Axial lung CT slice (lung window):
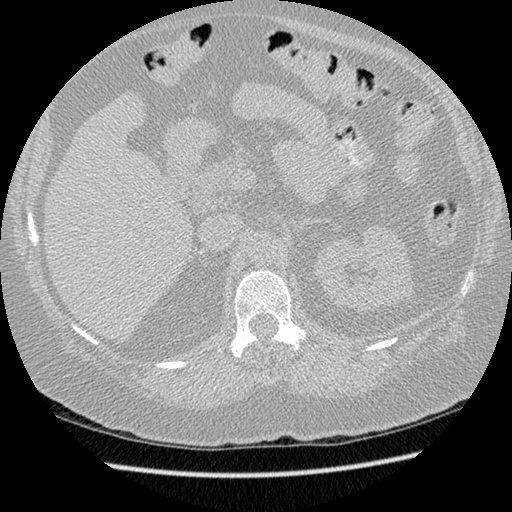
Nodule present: no